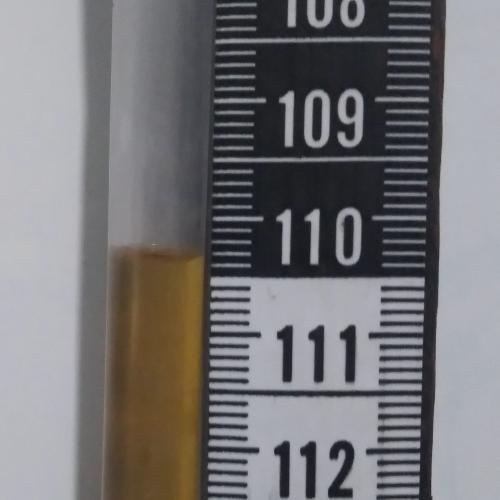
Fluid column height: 110.3 cm